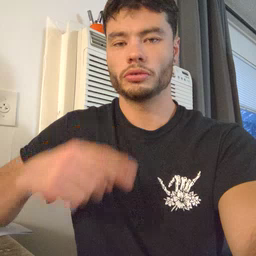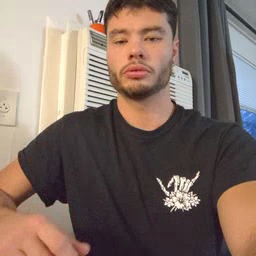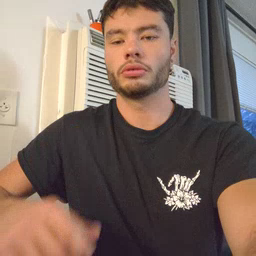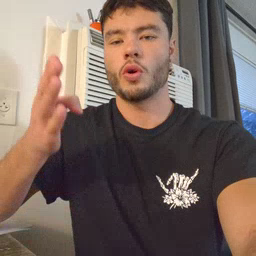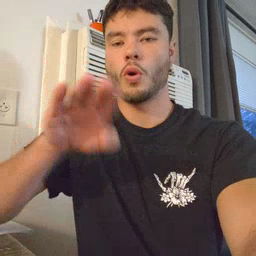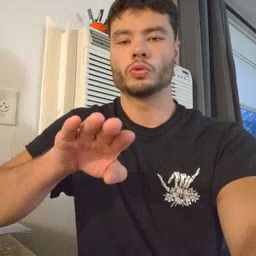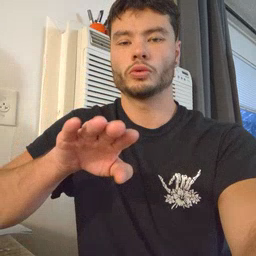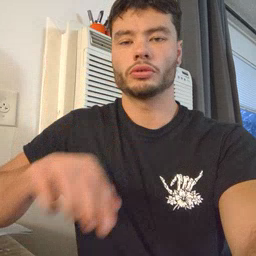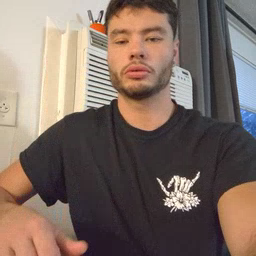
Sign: close